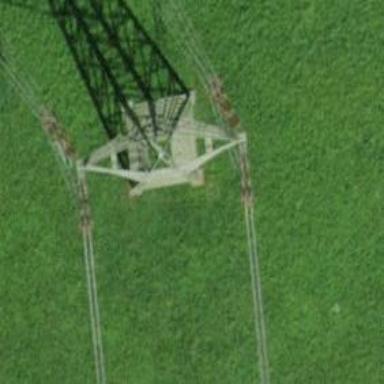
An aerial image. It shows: Power line in the image.